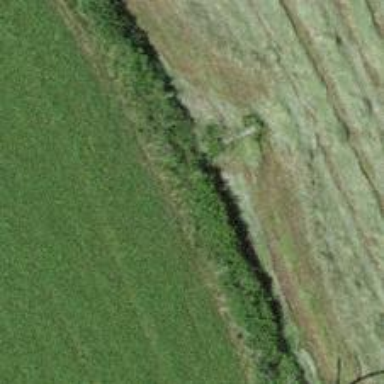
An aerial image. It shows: Ditch in the surroundings.